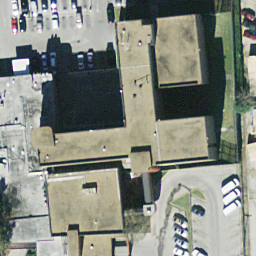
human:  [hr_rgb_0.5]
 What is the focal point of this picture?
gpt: buildings